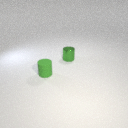
small green metal cylinder to the right of small green rubber cylinder